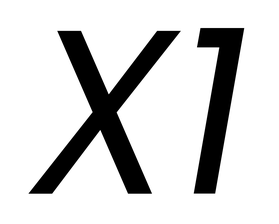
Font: Poppins-Italic